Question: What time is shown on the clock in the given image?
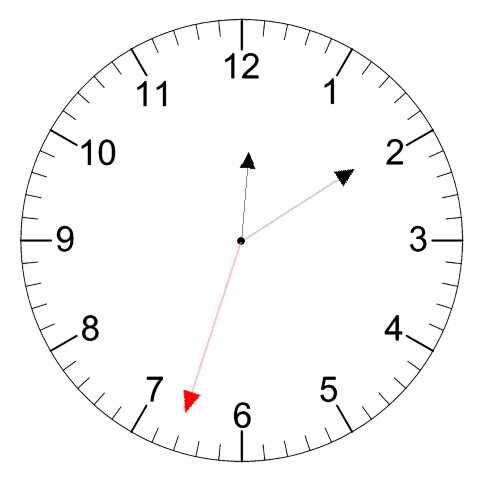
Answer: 12:09:33